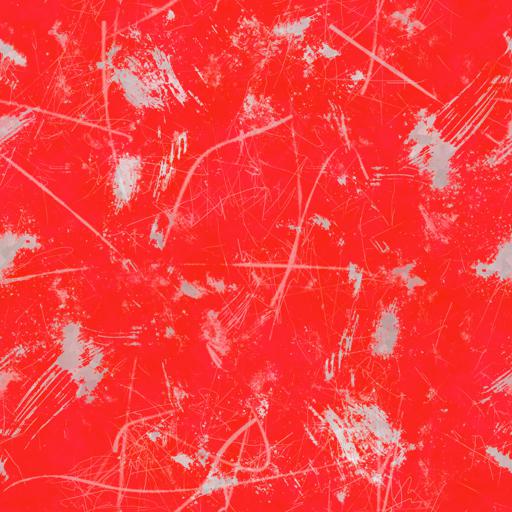
Tags: metal paint painted red